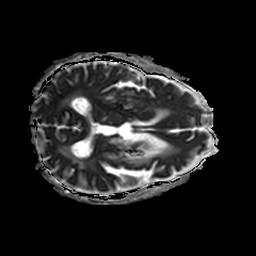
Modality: ADC
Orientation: axial
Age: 63
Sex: male
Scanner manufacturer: philips
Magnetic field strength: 3 T
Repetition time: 3.341 s
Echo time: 0.076 s